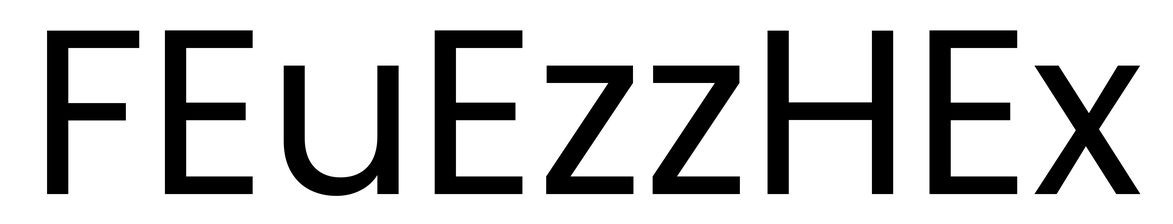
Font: Poppins-Regular